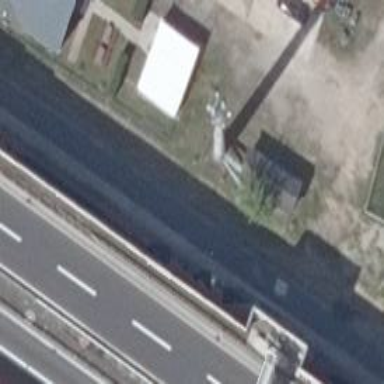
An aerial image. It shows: Communication tower.